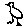
Label: bird